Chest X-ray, AP view. Patient: 22 years old, sex F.
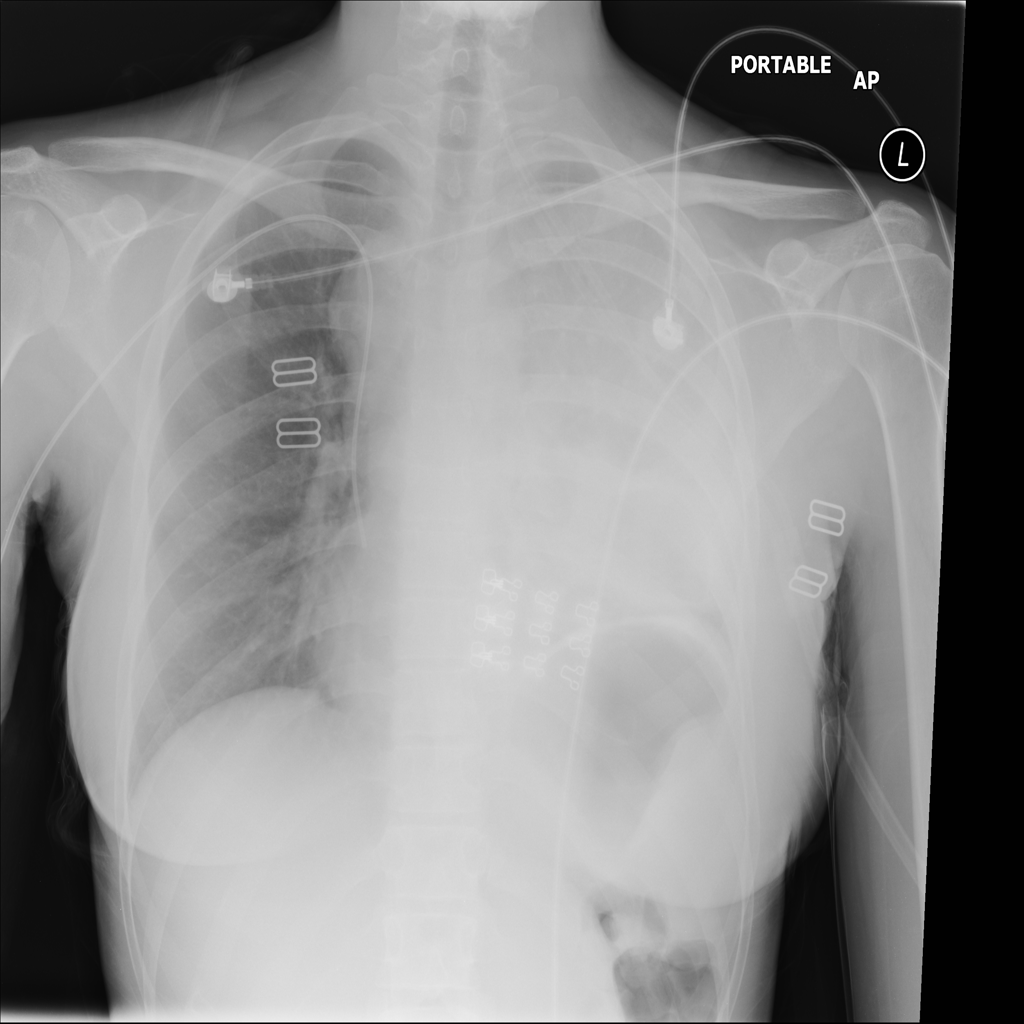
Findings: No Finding